九年级 · 解析几何
如图, 在 Rt $\triangle A B C$ 中, $\angle C=90^{\circ}, A C=8 \mathrm{~cm}, B C=4 \mathrm{~cm}$, 点 $P$ 从点 $A$ 出发以 $2 \mathrm{~cm} / \mathrm{s}$的速度向点 $C$ 运动, 到点 $C$ 停止, 过点 $P$ 作 $P Q \perp B C$ 交 $A B$ 点 $Q$, 以线段 $P Q$ 的中点为对称中心将 $\triangle A P Q$ 旋转 $180^{\circ}$ 得到 $\triangle D Q P$, 点 $A$ 的对应点为点 $D$, 设点 $P$ 的运动时间为 $t(\mathrm{~s})(t>0), \triangle D Q P$ 与 Rt $\triangle A B C$ 重合部分的面积为 $S\left(\mathrm{~cm}^{2}\right)$.

(1)求当点 $D$ 落在 $B C$ 边上时 $t$ 的值;

(2)求 $S$ 关于 $t$ 的函数关系式，并直接写出自变量 $t$ 的取值范围;

(3)直接写出当 $\triangle A D C$ 是等腰三角形时 $t$ 的值.


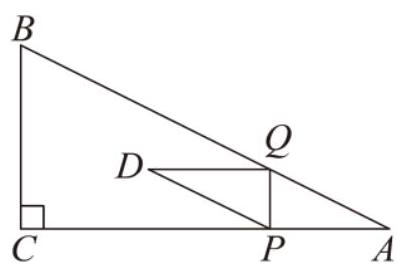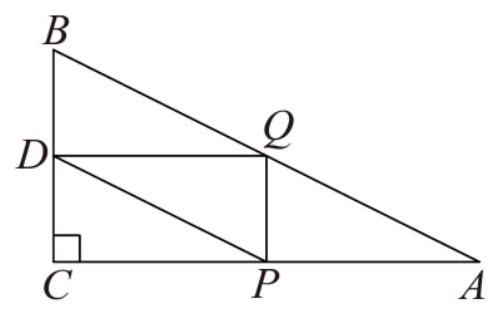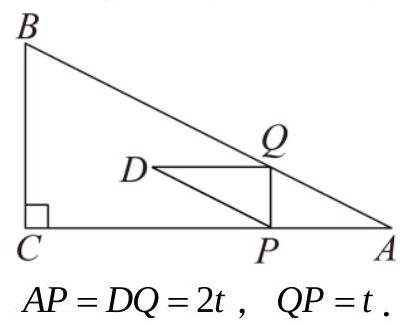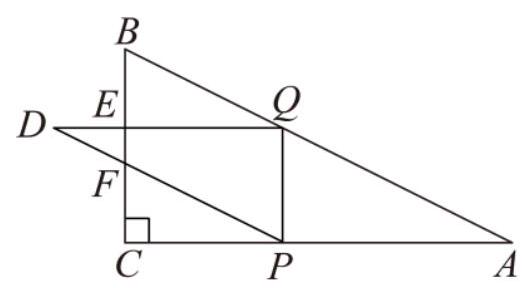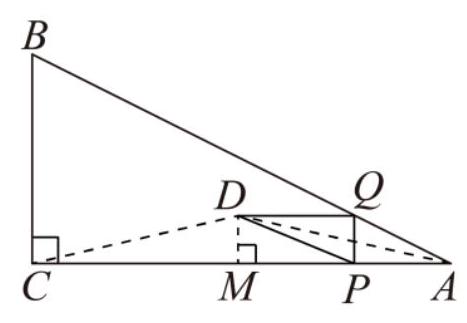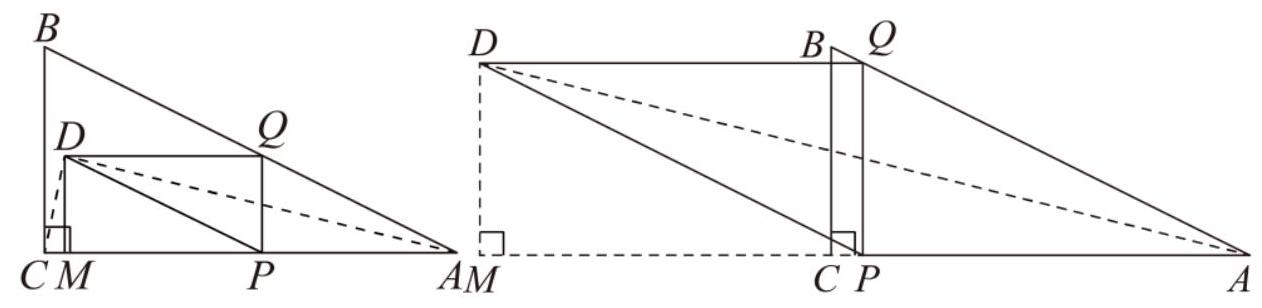
答案:  (1)2

(2) $S=\left\{\begin{array}{c}t^{2}(0<t \leq 2) \\ -3 t^{2}+16 t-16(2<t \leq 4)\end{array}\right.$

(3)1 或 $\frac{8 \sqrt{17}}{17}$ 或 $\frac{64}{17}$

解析: (1) 由题意易得 $A P=Q D=P C=2 t$, 然后可得方程 $2 t+2 t=8$, 进而问题可求解;

（2）由题意可分当 $0<t \leq 2$ 时和当 $2<t \leq 4$ 时, 进而分类求解即可;

（3）由题意可当 $D C=D A$ 时, 当 $A D=A C=8 \mathrm{~cm}$ 时, 当 $D C=C A=8 \mathrm{~cm}$ 时, 然后分类求解即可.

【详解】(1) 解: 如图, 当点 $D$ 落在 $B C$ 边上时,

$A P=Q D=P C=2 t$.

由 $2 t+2 t=8$, 解得 $t=2$,

所以当点 $D$ 落在 $B C$ 边上时 $t$ 的值是 2 .

（2）解：当 $0<t \leq 2$ 时, 如图,

$\therefore S=\frac{1}{2} t \cdot 2 t=t^{2}$;

当 $2<t \leq 4$ 时, 如图,

$A P=Q D=2 t, \quad D E=4 t-8$,

$\therefore S=t^{2}-\frac{1}{4}(4 t-8)^{2}=-3 t^{2}+16 t-16$.

综上, $S=\left\{\begin{array}{c}t^{2}(0<t \leq 2) \\ -3 t^{2}+16 t-16(2<t \leq 4)\end{array}\right.$;

（3）解: 当 $D C=D A$ 时, 如图,

$C M=M A=4 t$,

由 $4 t+4 t=8$, 解得 $t=1$;

当 $A D=A C=8 \mathrm{~cm}$ 时，如图 5 ,

$D M=Q P=t, \quad A M=2 A P=4 t$,

由 $(4 t)^{2}+t^{2}=8^{2}$, 解得 $t=\frac{8 \sqrt{17}}{17}$ (负值舍去);

图5

图6

当 $D C=C A=8 \mathrm{~cm}$ 时, 如图 6 ,

$D M=Q P=t, \quad C M=4 t-8$,

由 $(4 t-8)^{2}+t^{2}=8^{2}$,

解得 $t_{1}=\frac{64}{17}, t_{2}=0$ (舍去).

综上, 当 $\triangle A D C$ 是等腰三角形时 $t$ 的值为 1 或 $\frac{8 \sqrt{17}}{17}$ 或 $\frac{64}{17}$.

【点睛】本题主要考查勾股定理、二次函数的综合及等腰三角形的性质, 熟练掌握勾股定理、二次函数的综合及等腰三角形的性质是解题的关键.